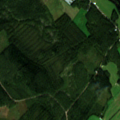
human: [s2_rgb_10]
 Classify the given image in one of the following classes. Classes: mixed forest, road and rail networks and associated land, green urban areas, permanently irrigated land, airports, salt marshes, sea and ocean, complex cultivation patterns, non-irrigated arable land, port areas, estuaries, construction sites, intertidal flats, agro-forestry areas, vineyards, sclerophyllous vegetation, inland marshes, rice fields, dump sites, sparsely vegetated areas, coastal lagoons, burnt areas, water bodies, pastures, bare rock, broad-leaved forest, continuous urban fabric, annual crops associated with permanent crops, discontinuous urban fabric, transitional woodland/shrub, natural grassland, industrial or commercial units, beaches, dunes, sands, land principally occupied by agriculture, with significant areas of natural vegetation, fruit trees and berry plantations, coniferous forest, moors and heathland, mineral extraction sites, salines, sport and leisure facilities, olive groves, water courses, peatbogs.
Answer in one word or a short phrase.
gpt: non-irrigated arable land, land principally occupied by agriculture, with significant areas of natural vegetation, coniferous forest, mixed forest